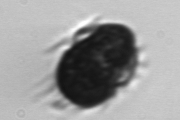
Label: Mesodinium